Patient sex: M
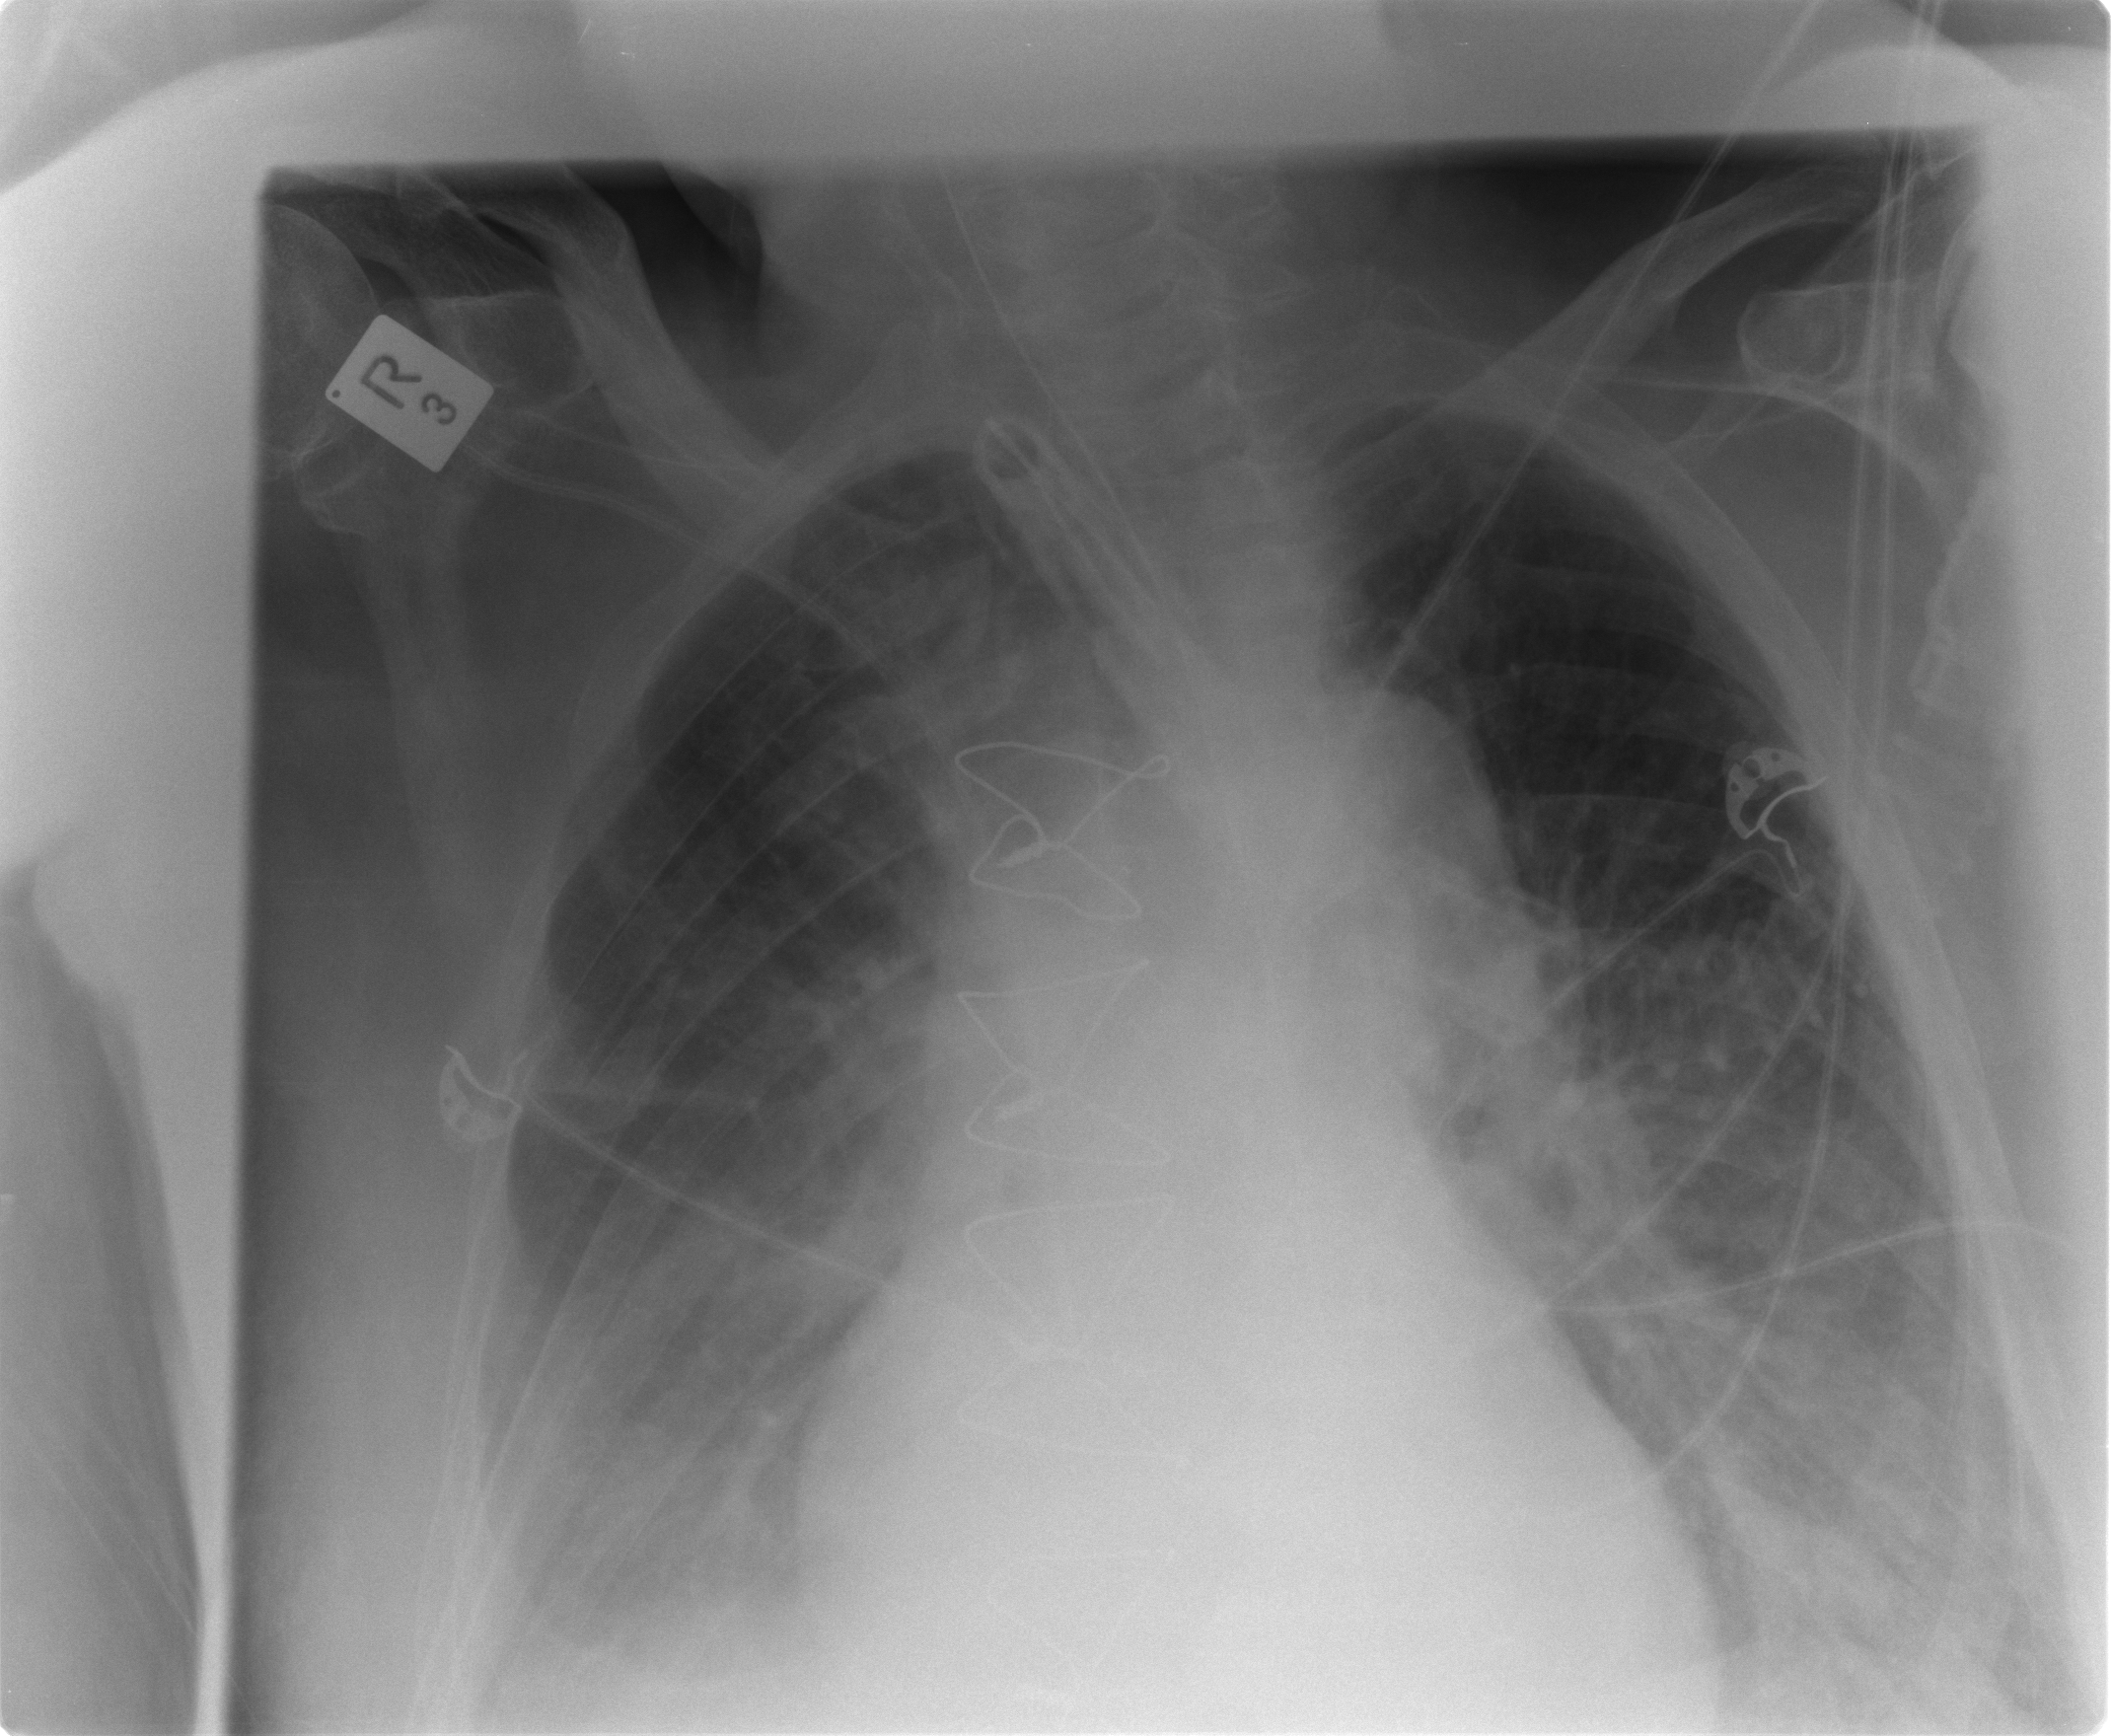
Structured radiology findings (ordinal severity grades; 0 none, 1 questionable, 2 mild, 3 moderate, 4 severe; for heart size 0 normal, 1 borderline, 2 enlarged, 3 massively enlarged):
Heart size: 2
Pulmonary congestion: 3
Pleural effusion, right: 2
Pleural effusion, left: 2
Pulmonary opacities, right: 2
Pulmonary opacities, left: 2
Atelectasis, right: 2
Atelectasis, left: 2